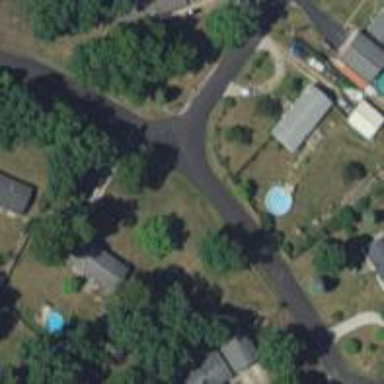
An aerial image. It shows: Residential road.